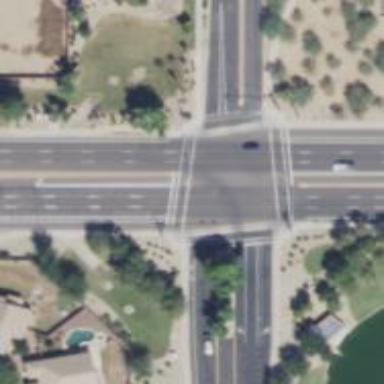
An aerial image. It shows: Crossing road.